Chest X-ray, PA view. Patient: 55 years old, sex M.
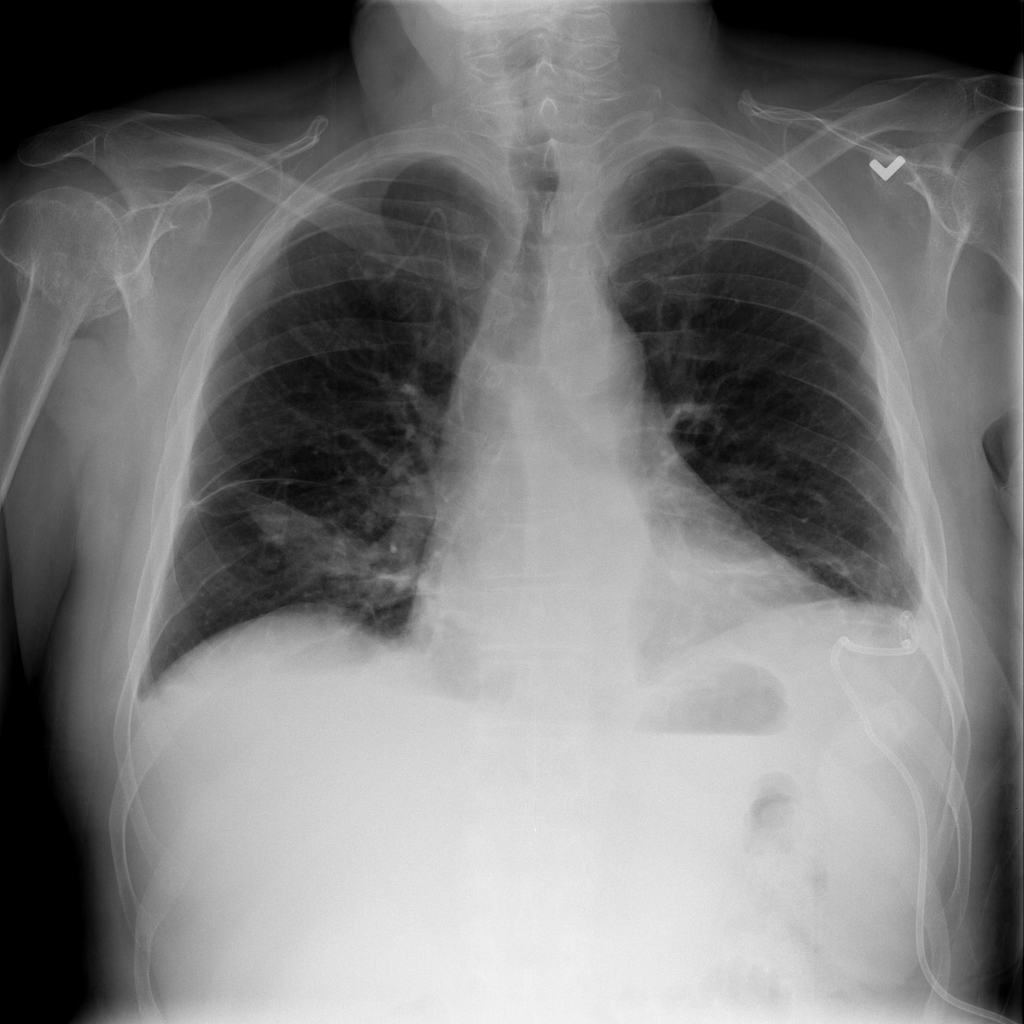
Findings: Atelectasis, Effusion